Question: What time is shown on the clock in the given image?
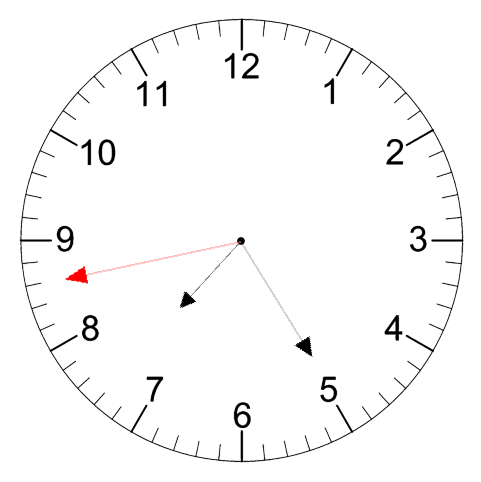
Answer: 07:24:43